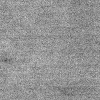
Atmospheric dust classification: dusty